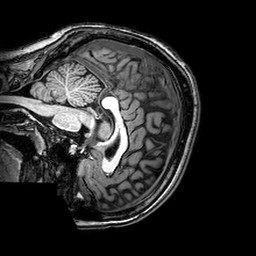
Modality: T1w
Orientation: sagittal
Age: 22
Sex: female
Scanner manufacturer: philips
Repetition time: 0.008163 s
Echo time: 0.00373 s